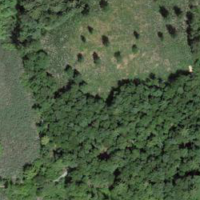
EUNIS habitat code: 43
Species observed at this site:
Cardamine pratensis
Lysimachia vulgaris